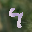
Label: 4